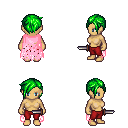
a pixel art fantasy rpg character, female body template, human, tanned skin, pink tattered cape, red pants, green pixie cut hairstyle, dagger, four views (front, back, left, right), 2x2 character sprite sheet, small pixel art, hard edges, no anti-aliasing